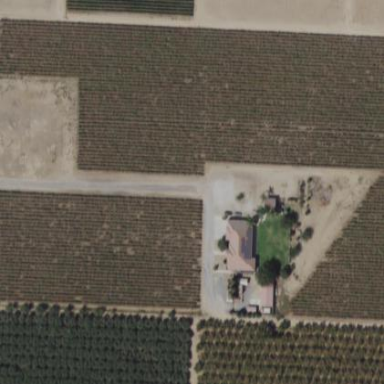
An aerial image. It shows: Vineyard.